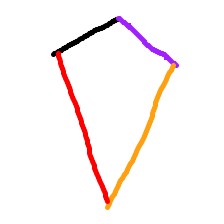
Shape: kite